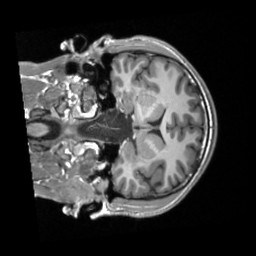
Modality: T1w
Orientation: coronal
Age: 18
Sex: male
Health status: ill
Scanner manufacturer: siemens
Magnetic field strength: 3 T
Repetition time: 2.3 s
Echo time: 0.00201 s